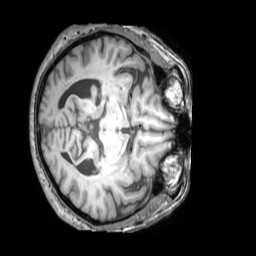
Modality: T1w
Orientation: axial
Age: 66
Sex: male
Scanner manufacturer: philips
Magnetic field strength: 3 T
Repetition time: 0.0099 s
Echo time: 0.004603 s